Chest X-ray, AP view. Patient: 51 years old, sex F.
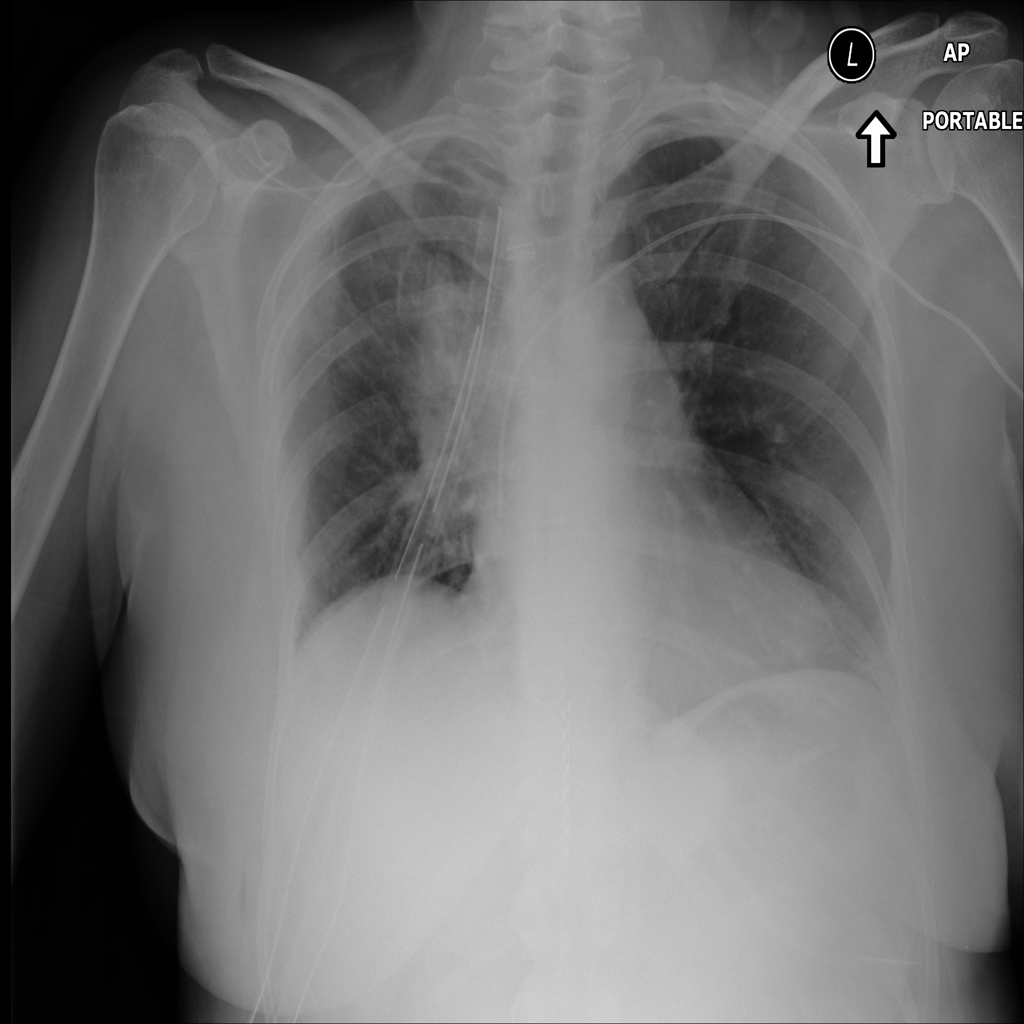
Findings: Pneumothorax